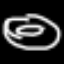
Label: donut